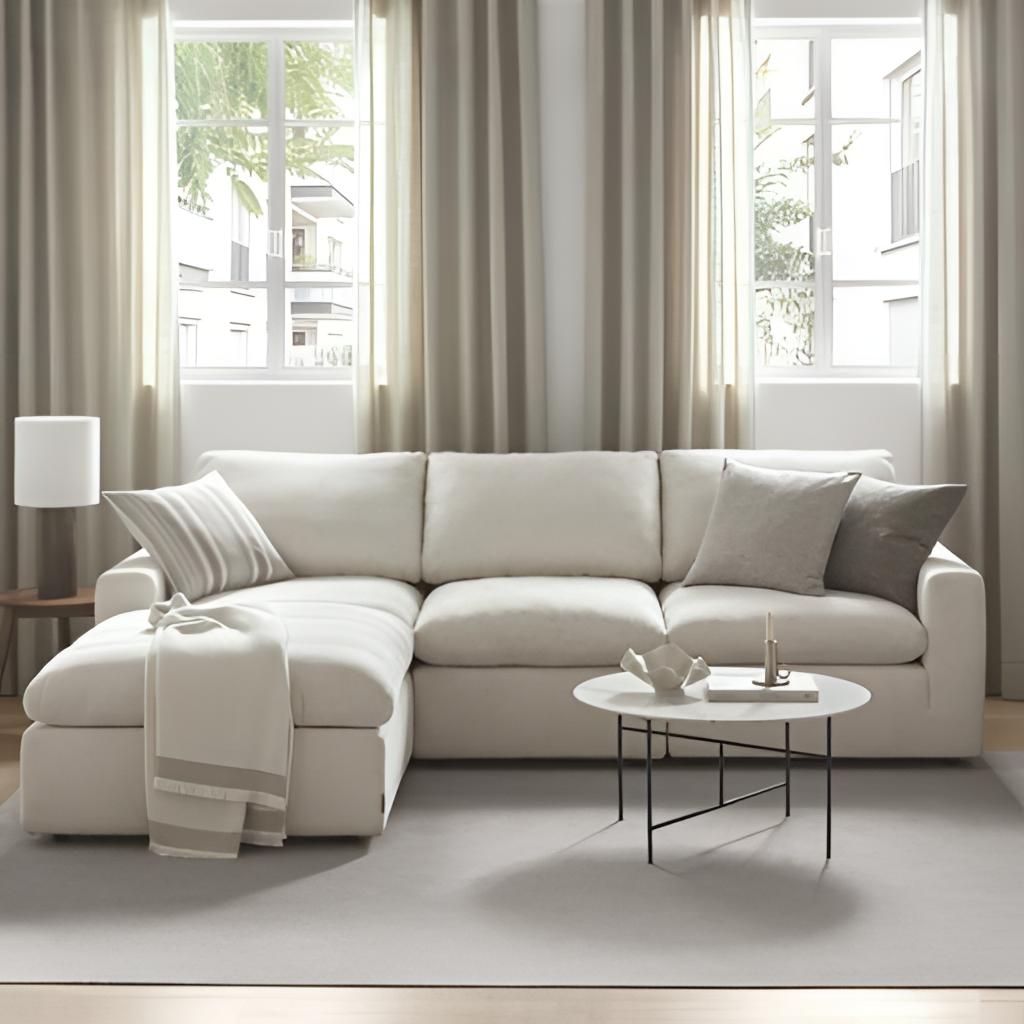
white fabric sectional sofa, living room, modern, fabric wallpaper, with solid pattern, floor flooring, with plank pattern